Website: walmart
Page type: payment
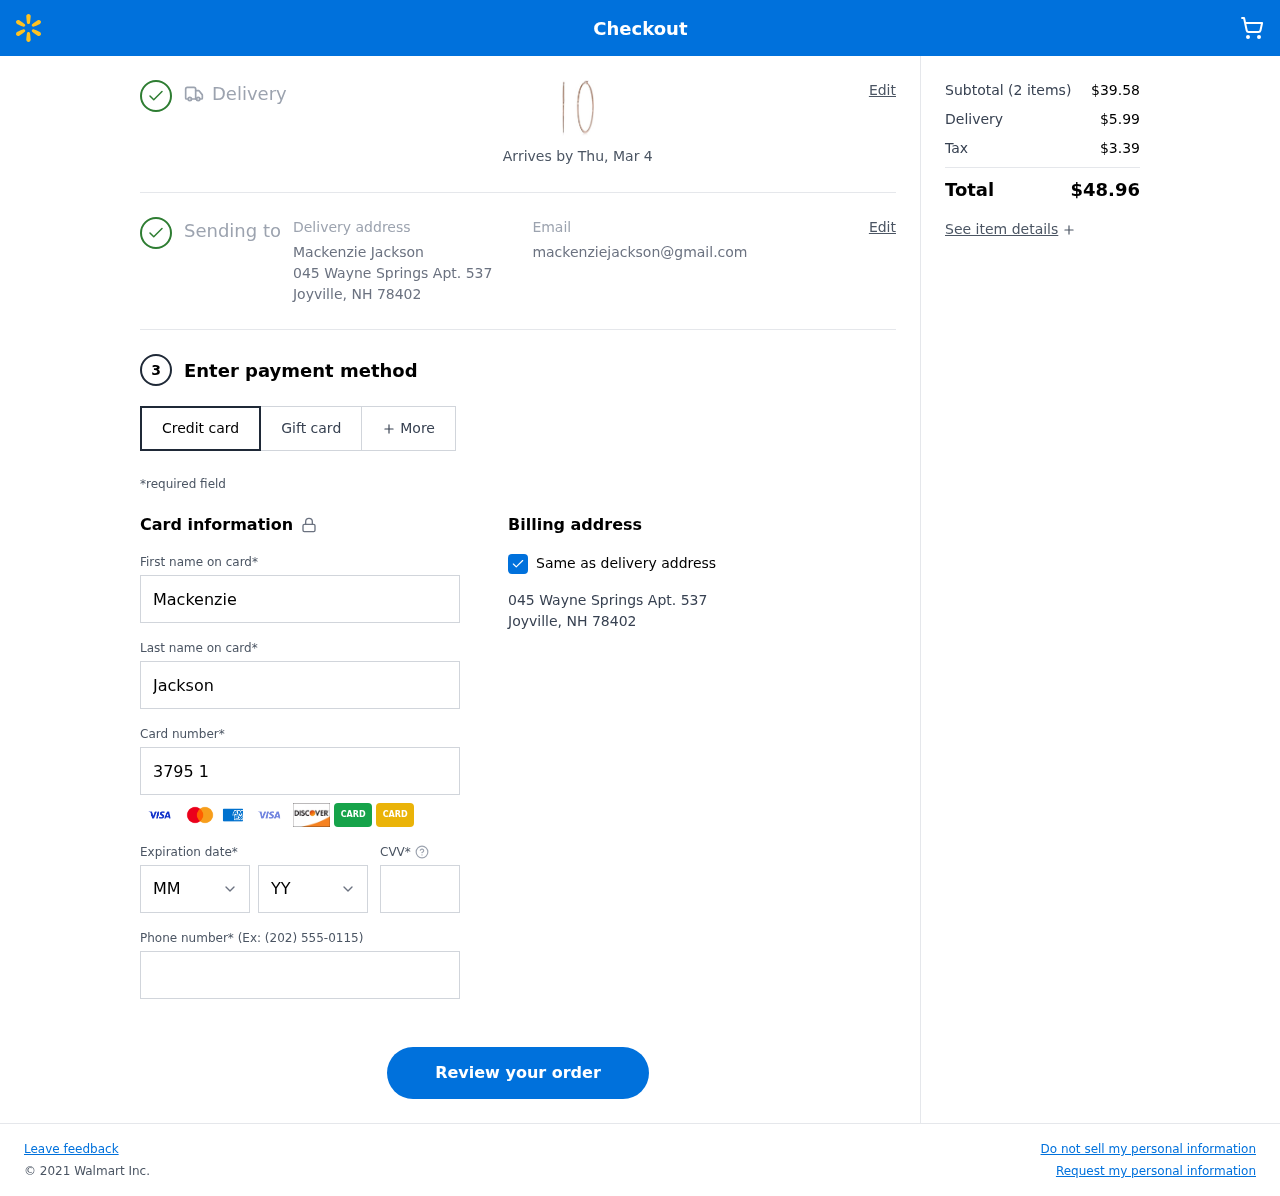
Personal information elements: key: PII_CARD_CVV
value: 8467
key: PII_CARD_EXPIRY_MONTH
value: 08
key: PII_CARD_EXPIRY_YEAR
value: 30
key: PII_CARD_NUMBER
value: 3795 1465 8859 734
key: PII_CITY
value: Joyville
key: PII_EMAIL
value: mackenziejackson@gmail.com
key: PII_FIRSTNAME
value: Mackenzie
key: PII_FULLNAME
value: Mackenzie Jackson
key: PII_LASTNAME
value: Jackson
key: PII_PHONE
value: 3758160213
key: PII_POSTCODE
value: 78402
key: PII_STATE_ABBR
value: NH
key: PII_STREET
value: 045 Wayne Springs Apt. 537
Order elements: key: ORDER_DELIVERY_DATE
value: Arrives by Thu, Mar 4
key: ORDER_NUM_ITEMS
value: (2 items)
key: ORDER_SUBTOTAL
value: $39.58
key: ORDER_SHIPPING_COST
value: $5.99
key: ORDER_TAX
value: $3.39
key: ORDER_TOTAL
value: $48.96